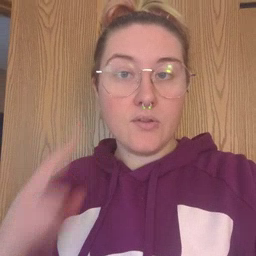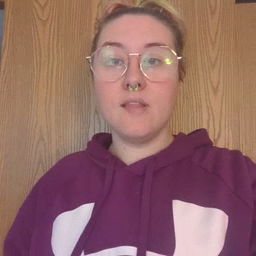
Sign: ear